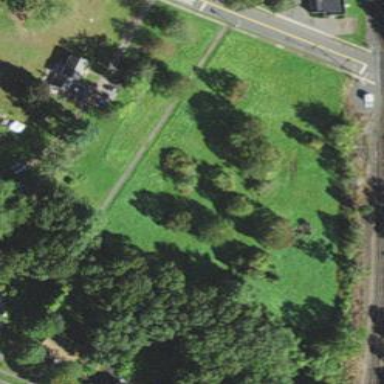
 designated as Existing Preserved Open Space."